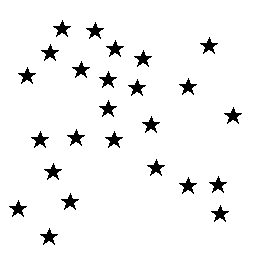
Squares: 0
Triangles: 0
Stars: 25
Total shapes: 25